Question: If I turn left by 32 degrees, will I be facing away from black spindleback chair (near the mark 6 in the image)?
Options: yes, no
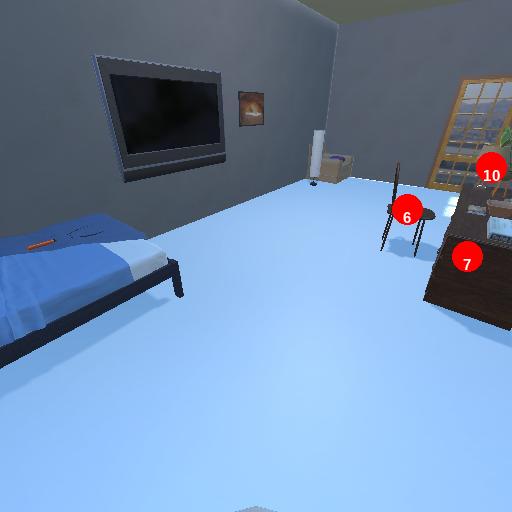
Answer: yes